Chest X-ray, AP view. Patient: 45 years old, sex M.
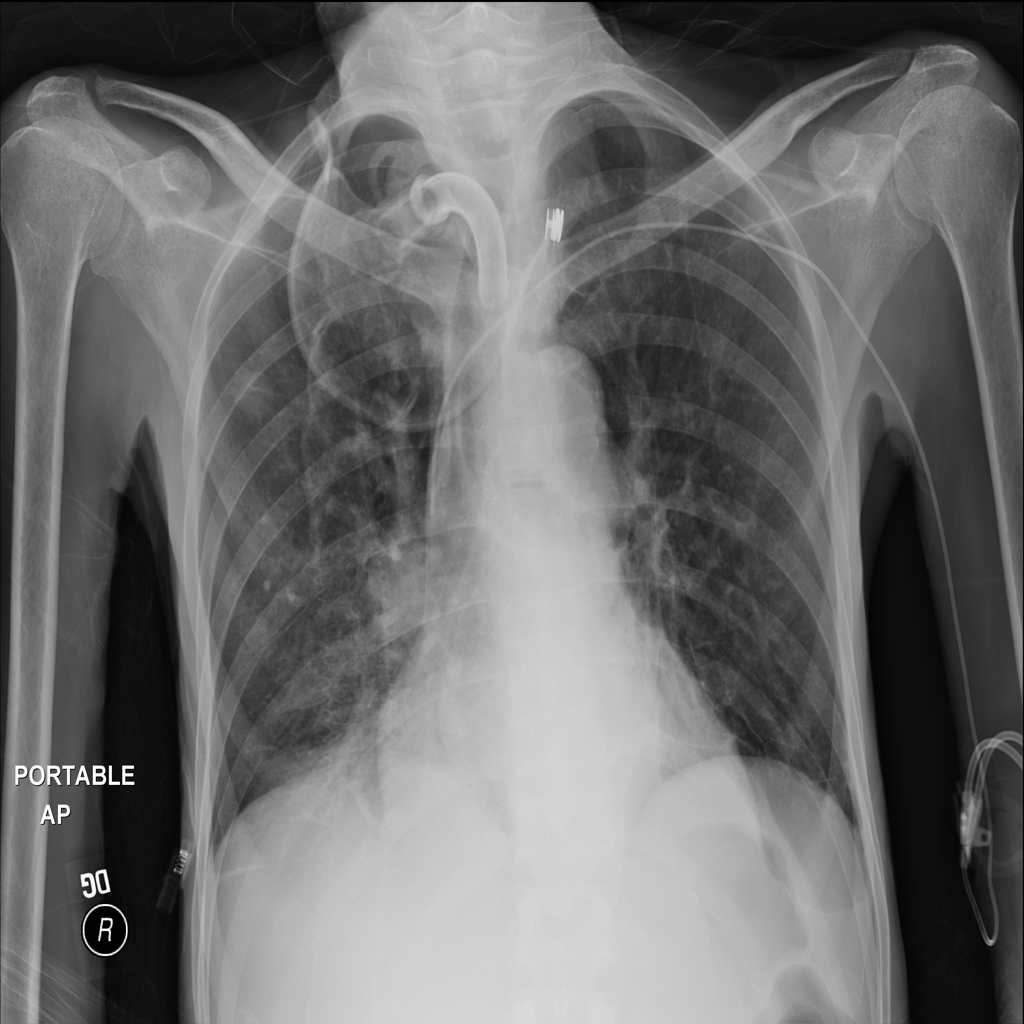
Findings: Atelectasis, Cardiomegaly, Effusion, Infiltration, Nodule